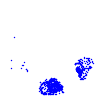
Particle: kaon